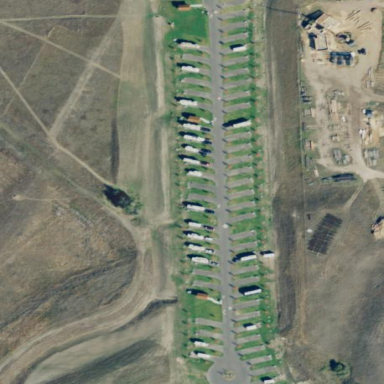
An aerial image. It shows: Caravan site for tourism.